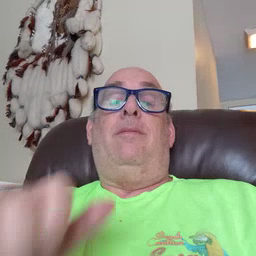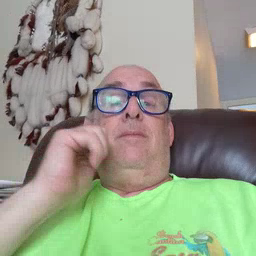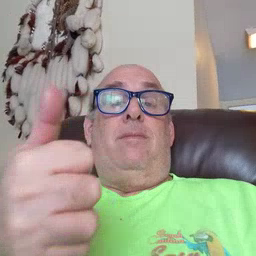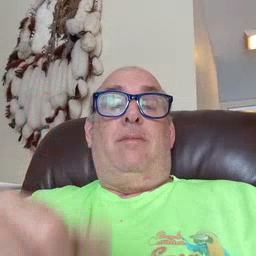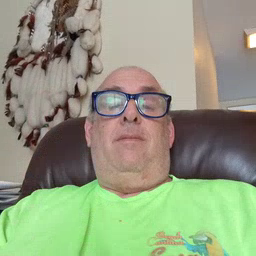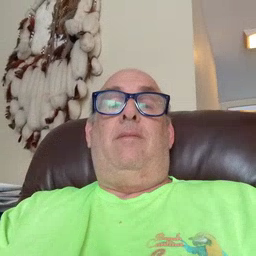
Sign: tomorrow